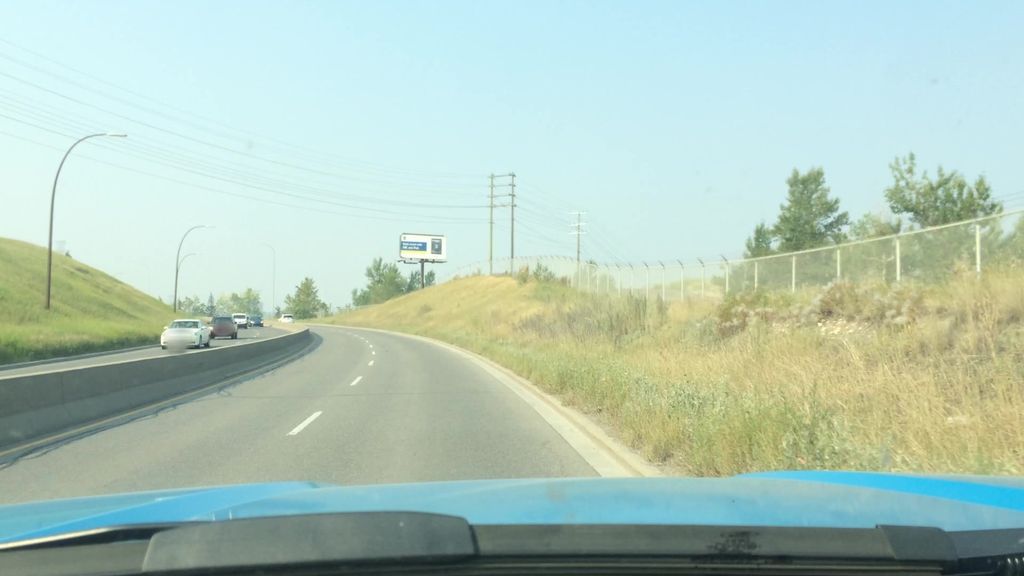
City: calgary